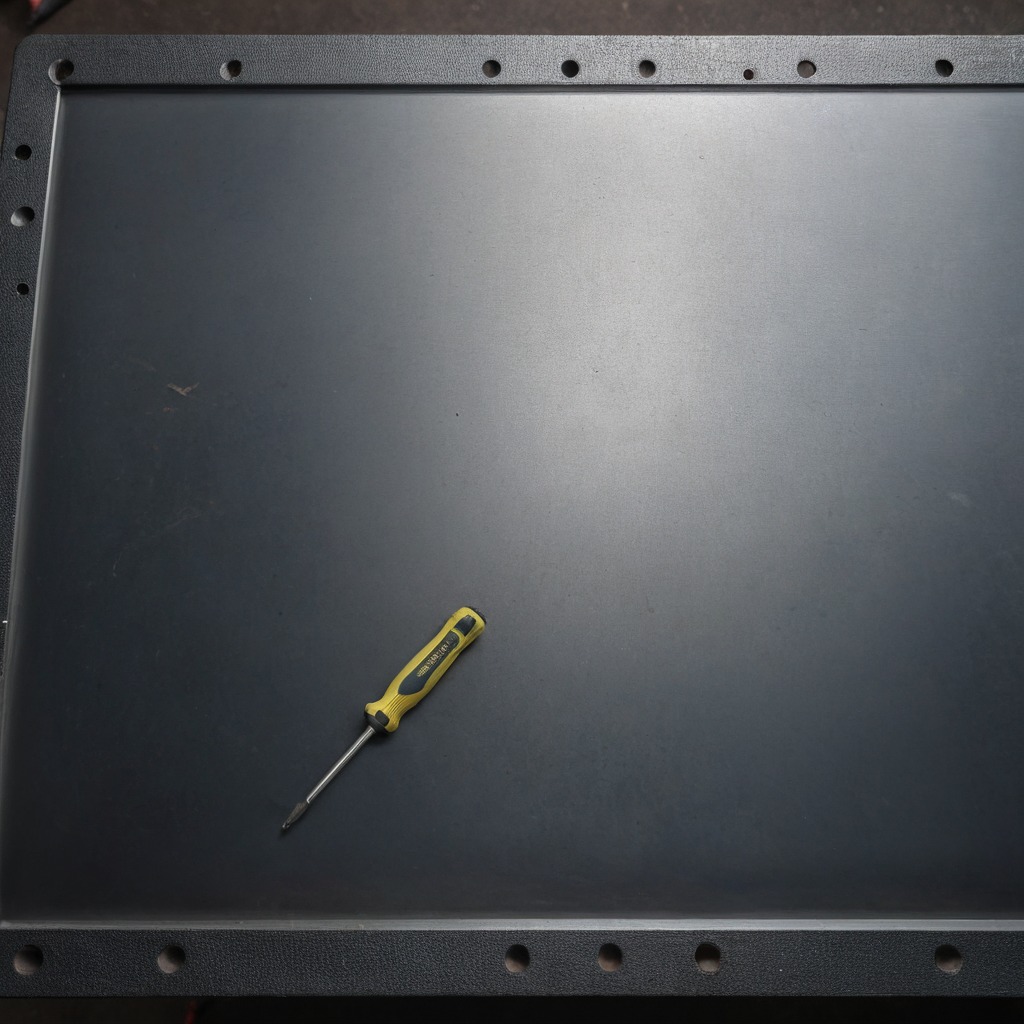
A screwdriver is lying on the cold steel table in a mining workshop.